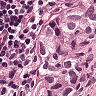
Metastatic tissue present: yes